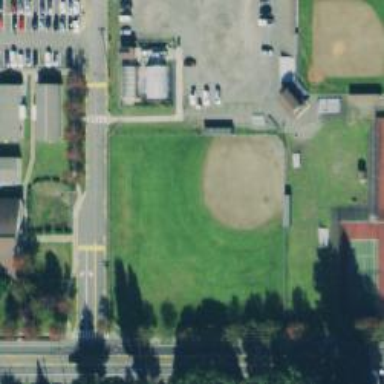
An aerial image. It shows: Baseball pitch for leisure land activities.